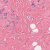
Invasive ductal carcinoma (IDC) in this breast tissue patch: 0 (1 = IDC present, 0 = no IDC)